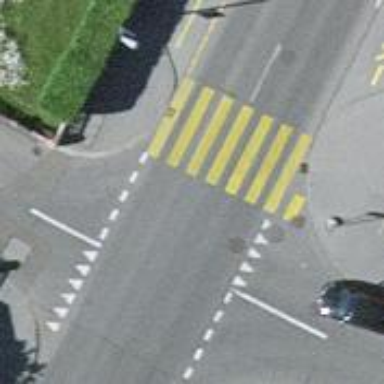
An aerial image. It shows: Uncontrolled road crossing.